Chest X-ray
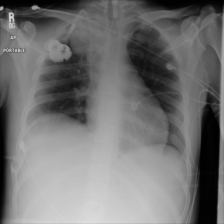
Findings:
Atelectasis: negative
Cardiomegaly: negative
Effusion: negative
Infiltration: negative
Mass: negative
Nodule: negative
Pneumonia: negative
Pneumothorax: negative
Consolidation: negative
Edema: negative
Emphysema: negative
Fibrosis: negative
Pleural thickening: negative
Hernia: negative